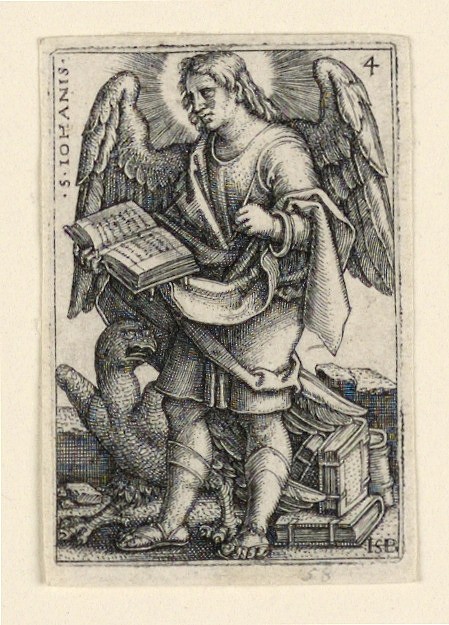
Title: St. John, from The Four Evangelists
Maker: Hans Sebald Beham, German, 1500–1550
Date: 1541
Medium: Engraving on laid paper
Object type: print
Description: Vertical rectangle. A winged figure, standing, facing left, seen almost in profile. He holds a pen in his left hand; an open book in his right hand. An eagle is at his feet.